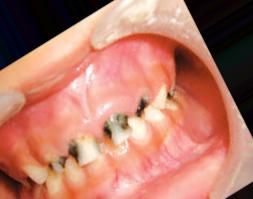
Condition: Caries